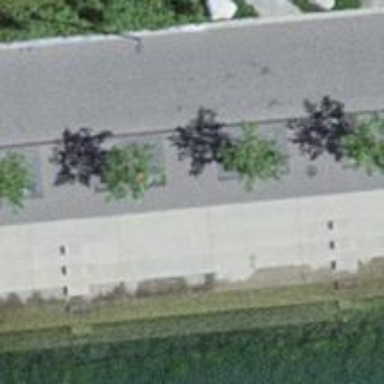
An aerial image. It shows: Bench for seating.